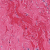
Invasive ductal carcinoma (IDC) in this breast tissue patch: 0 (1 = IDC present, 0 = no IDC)